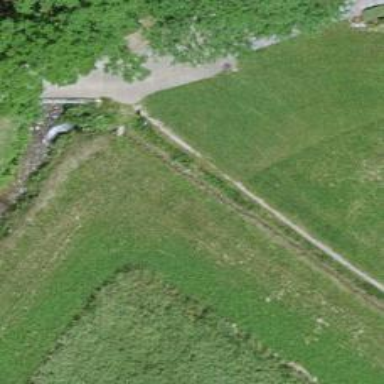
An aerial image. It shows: Ditch in the surroundings.